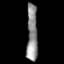
Tissue: prostate
Cell type: T cells
Senescence score: 0.3456
Nuclear area (px): 609
Mean DAPI intensity: 139.795